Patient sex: M
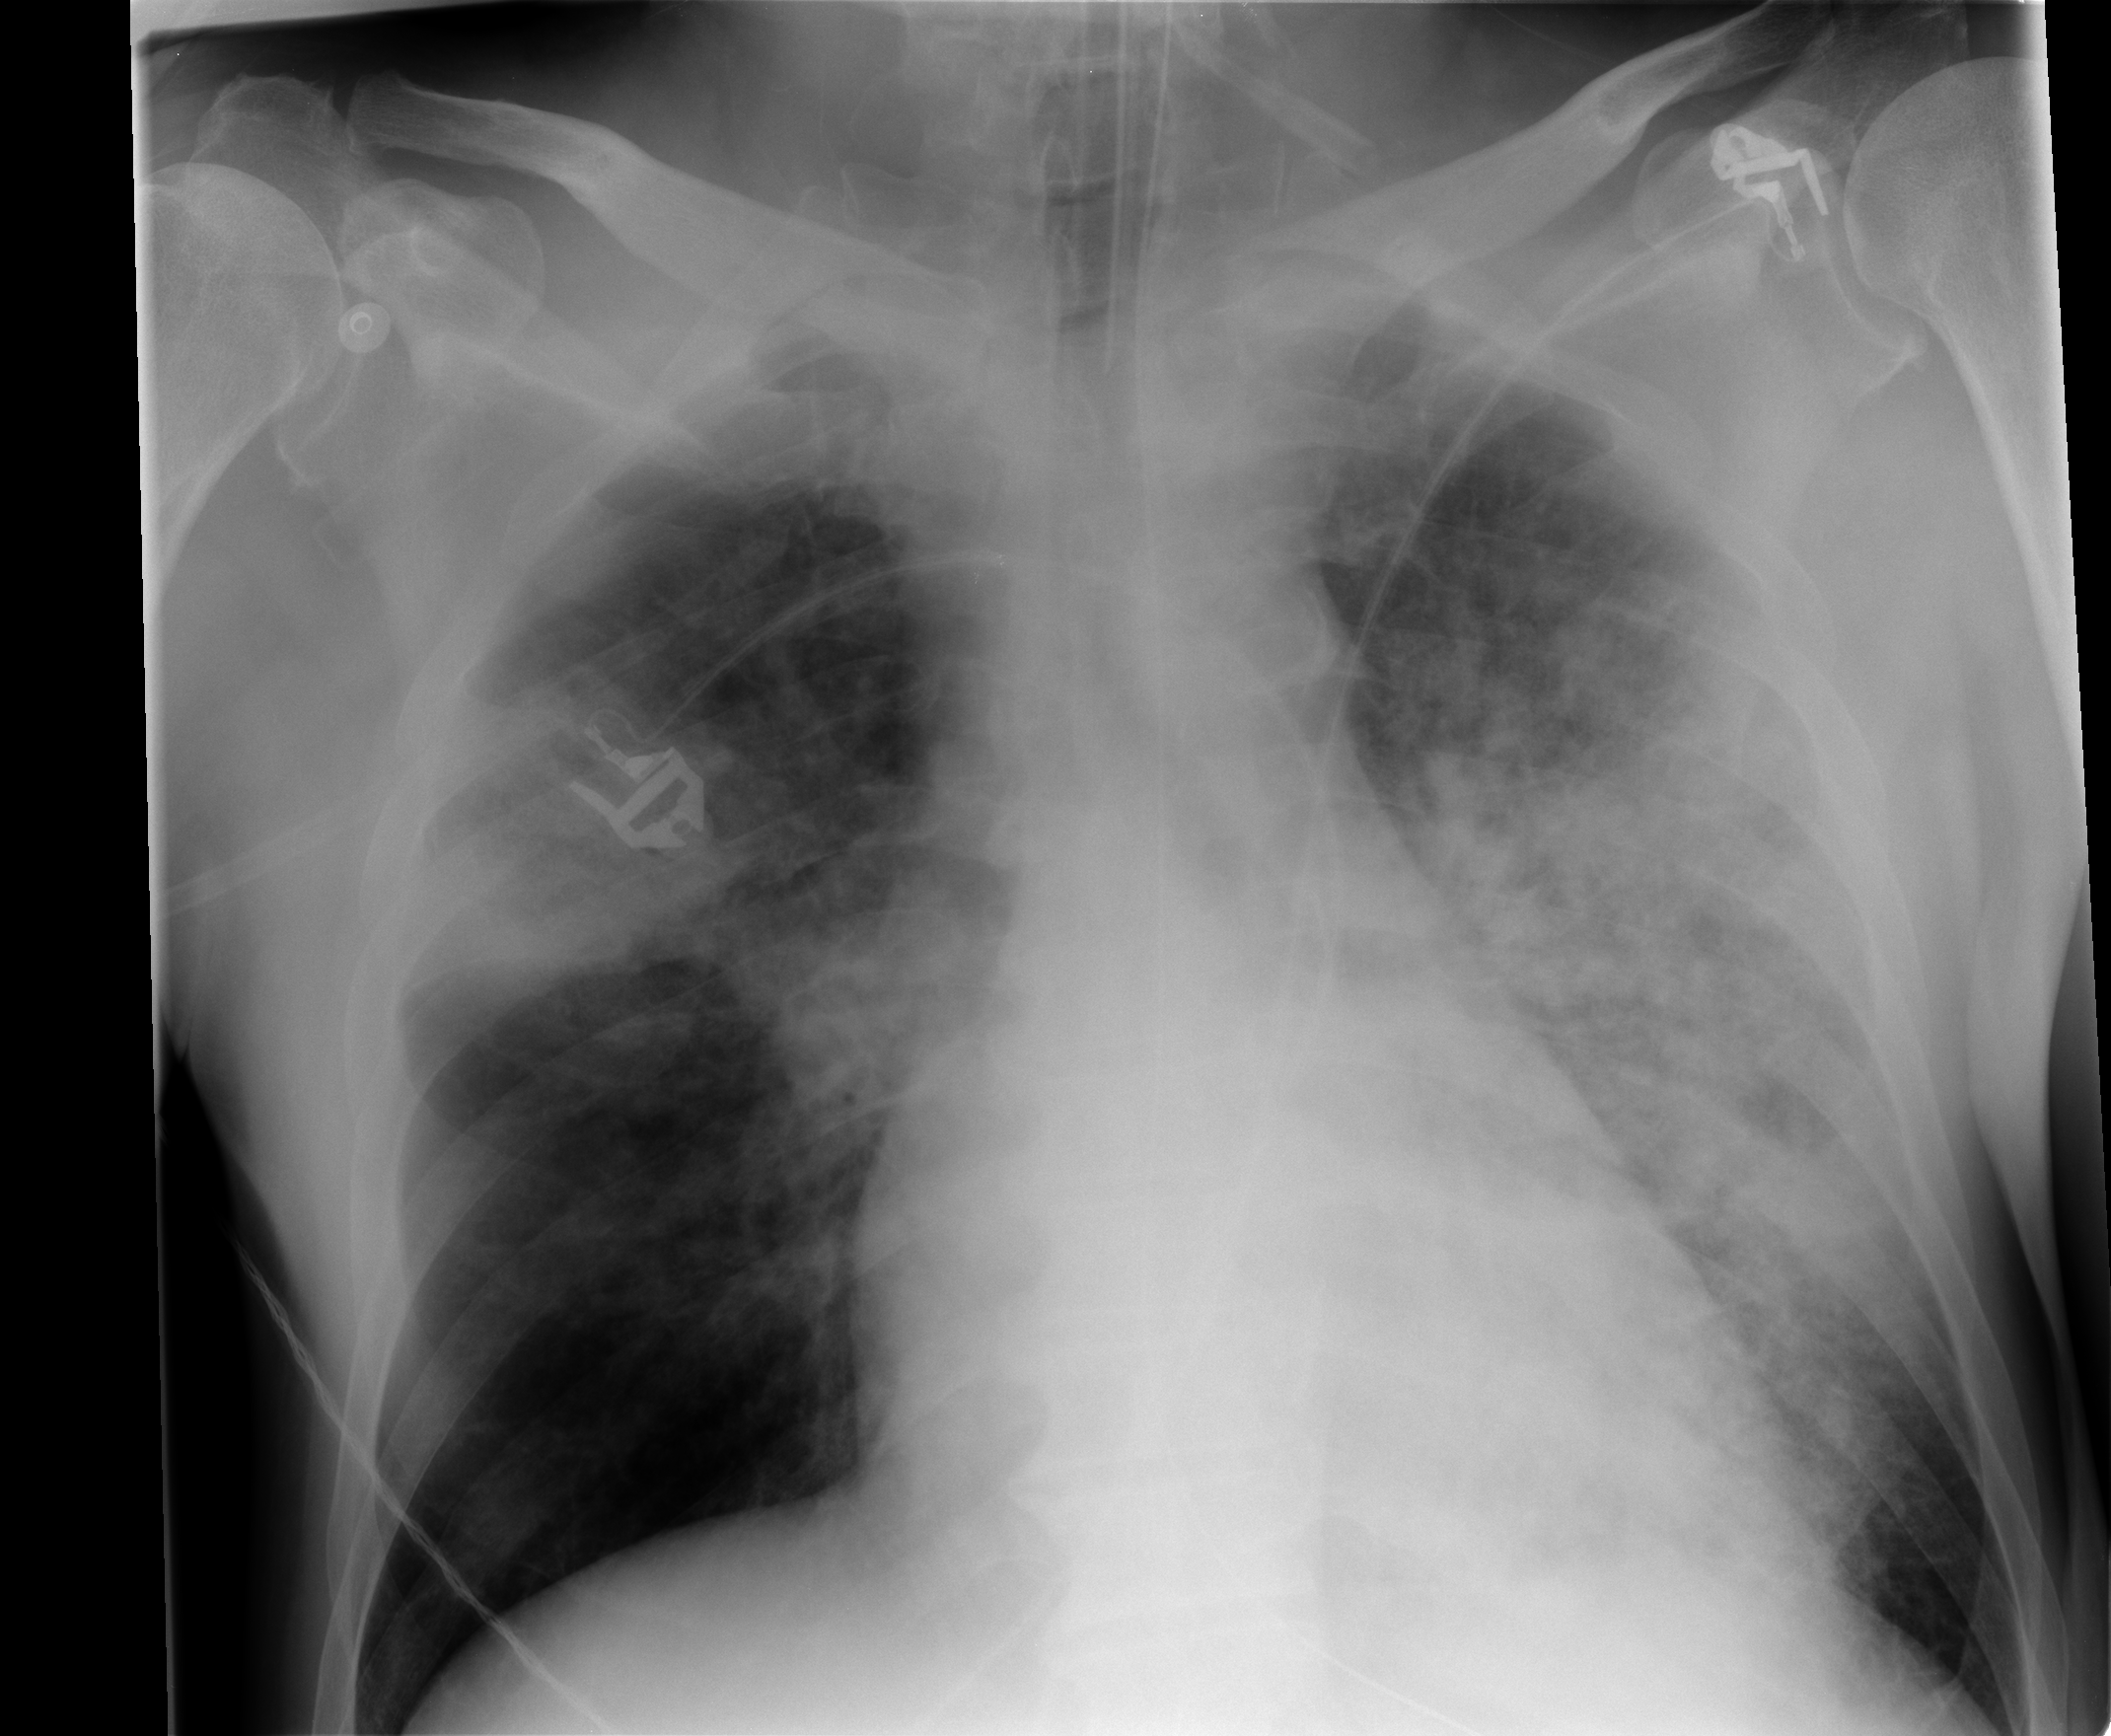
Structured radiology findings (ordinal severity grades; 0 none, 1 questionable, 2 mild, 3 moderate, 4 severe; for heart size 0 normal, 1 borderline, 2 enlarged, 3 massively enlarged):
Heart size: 0
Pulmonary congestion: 0
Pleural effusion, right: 0
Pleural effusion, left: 0
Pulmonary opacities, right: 2
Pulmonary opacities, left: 3
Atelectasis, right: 1
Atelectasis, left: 1